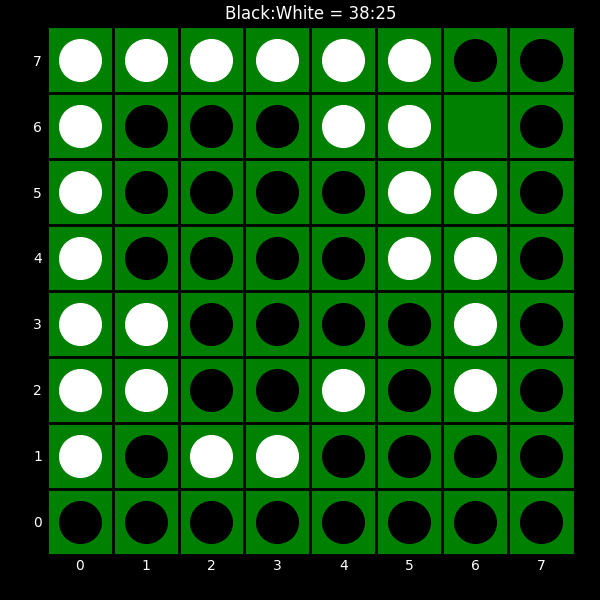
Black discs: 38
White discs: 25